Question: I have several questions or rather confusions regarding CDH4. I am posting here since I did not get any concrete information regarding my questions.
Is CDH4 meant to promote YARN? I tried setting up MapReduce1 using CDH4.3.0 using tarball. I finally did but it is round about and painful. Whereas YARN set up is strait forward.
Is anyone using YARN in production at all? Apache clearly says that YARN is still in alpha version and not meant for production. In such cases why is Cloudera making CDH4 YARN centric? Does Cloudera support YARN in production?
Apologies if the questions are inappropriate.
This is how the tarball extract looks like.

I followed couple of <URL> to do a configuration but I am not happy the way it had to be done
<URL>
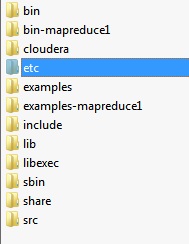
Answer: No, CDH4 is not meant mainly for YARN. CDH5, on the other hand, will be.
I'm not sure how you went about setting up your CDH cluster, but it's rather easy to add the MapReducev1 service, as opposed to YARN, using Cloudera Manager.
Very few companies use YARN in production, Yahoo being the most notable.
CDH4 is not YARN-centric. Cloudera includes YARN so people can have the most recent Hadoop bits accessible to them - but it's very clear on Cloudera's website that they do not recommend YARN for production.
One of the big things that CDH4 brought to the table last year was HDFSv2, and they made MRv1 compatible with it.
To install CDH4 with MRv1, see <URL>.